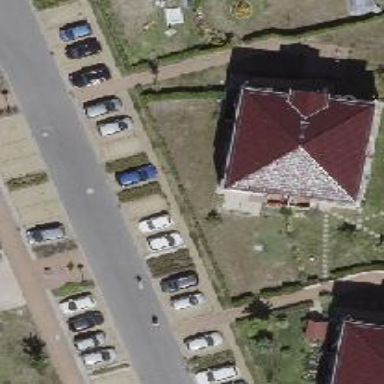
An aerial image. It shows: Pyramidal roof shapes the top of the apartments building.